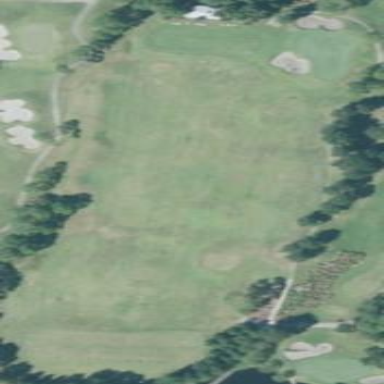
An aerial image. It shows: Driving range for golf on grass.